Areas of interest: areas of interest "Park Square"
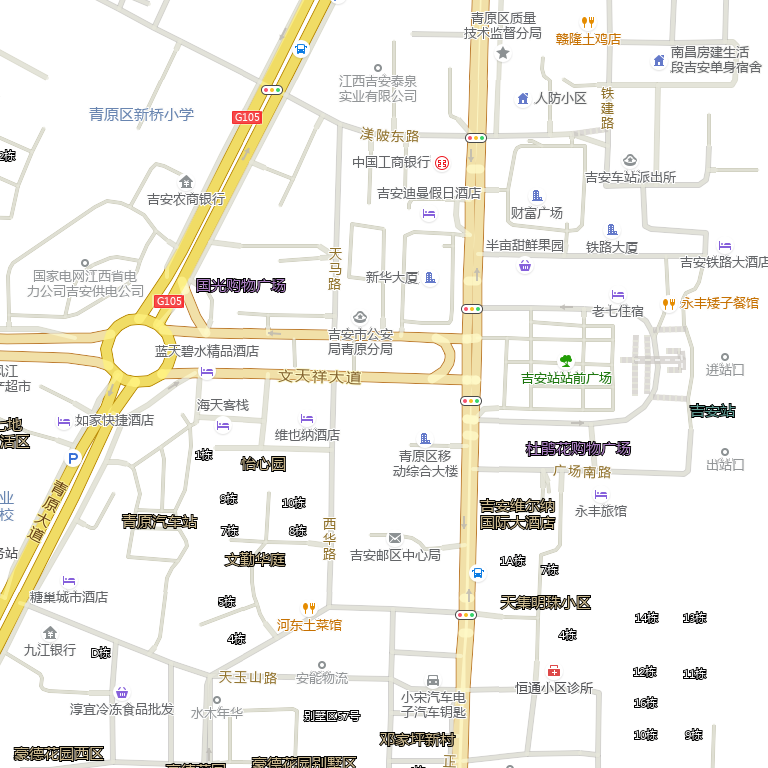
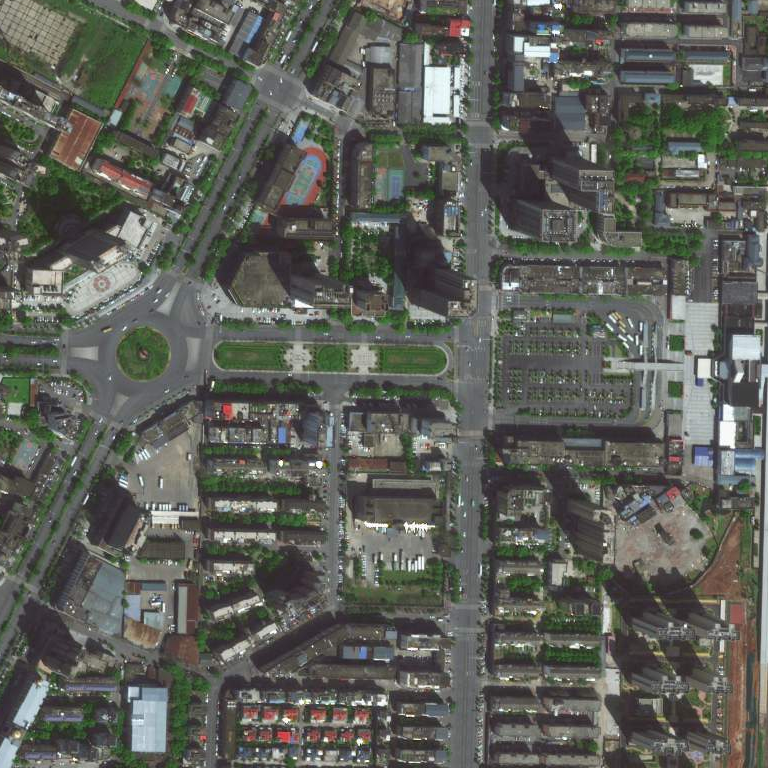